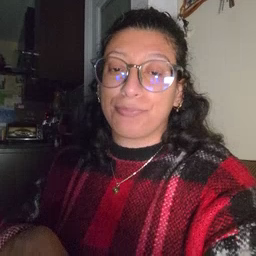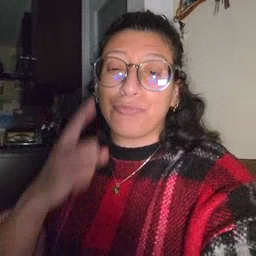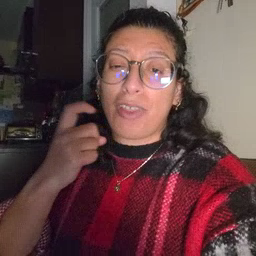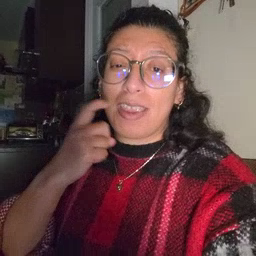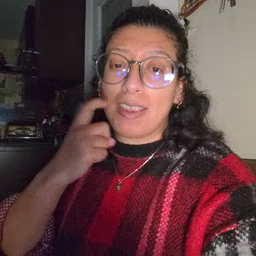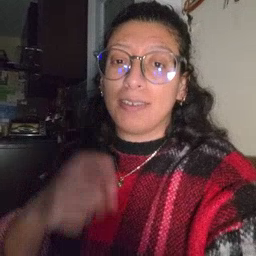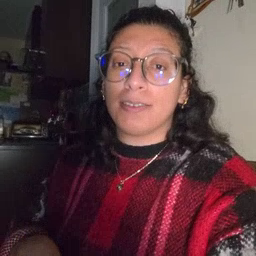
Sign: cry